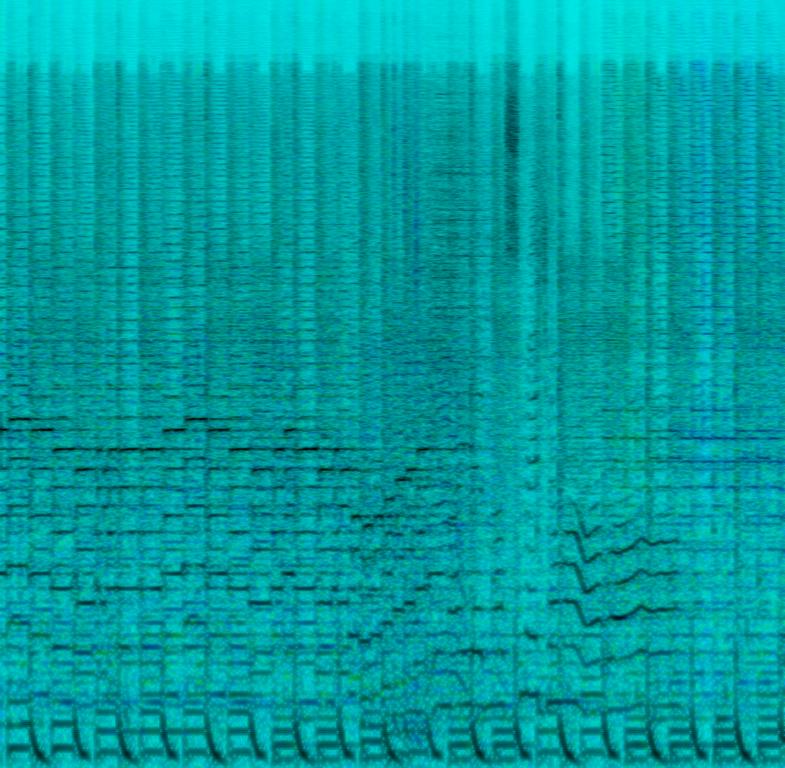
Digital drums are playing a four on the floor rhythm with a kick on every beat along with a bassline and a keyboard sound playing short rhythmic chords and a e-guitar playing a simple melody along. A male voice is singing in a higher key. This song may be playing at a folkfest.